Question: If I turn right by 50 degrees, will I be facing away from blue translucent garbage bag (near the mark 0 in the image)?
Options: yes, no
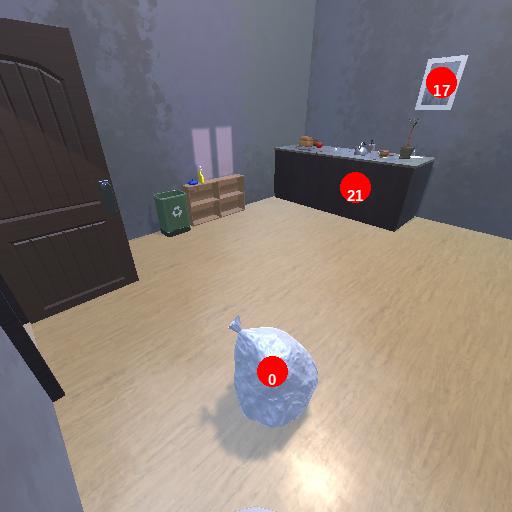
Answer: yes